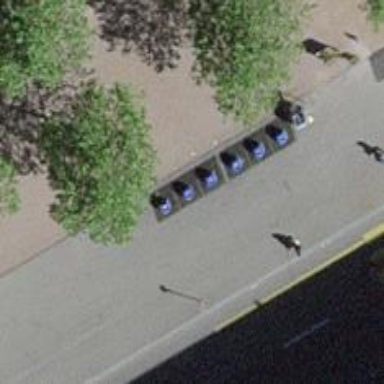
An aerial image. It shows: Recycling container at amenity designated for recycling.